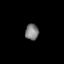
Tissue: lung
Cell type: Epithelial cells
Senescence score: 0.579
Nuclear area (px): 211
Mean DAPI intensity: 125.73